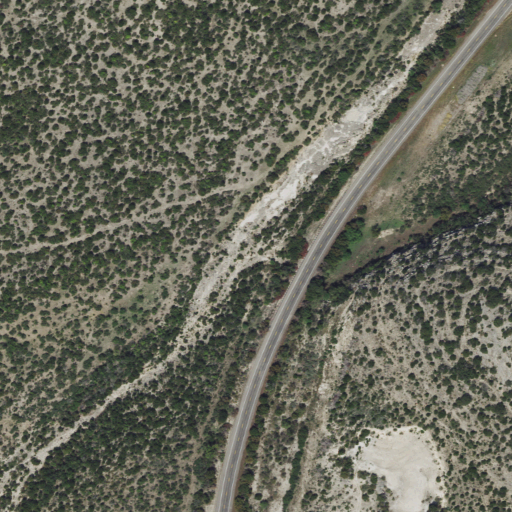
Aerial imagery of valley in Texas named Piñon Draw containing shrub, low intensity development, open development, and medium intensity development